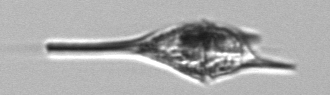
Label: Tripos_lineatus